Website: macys
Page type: billing-address
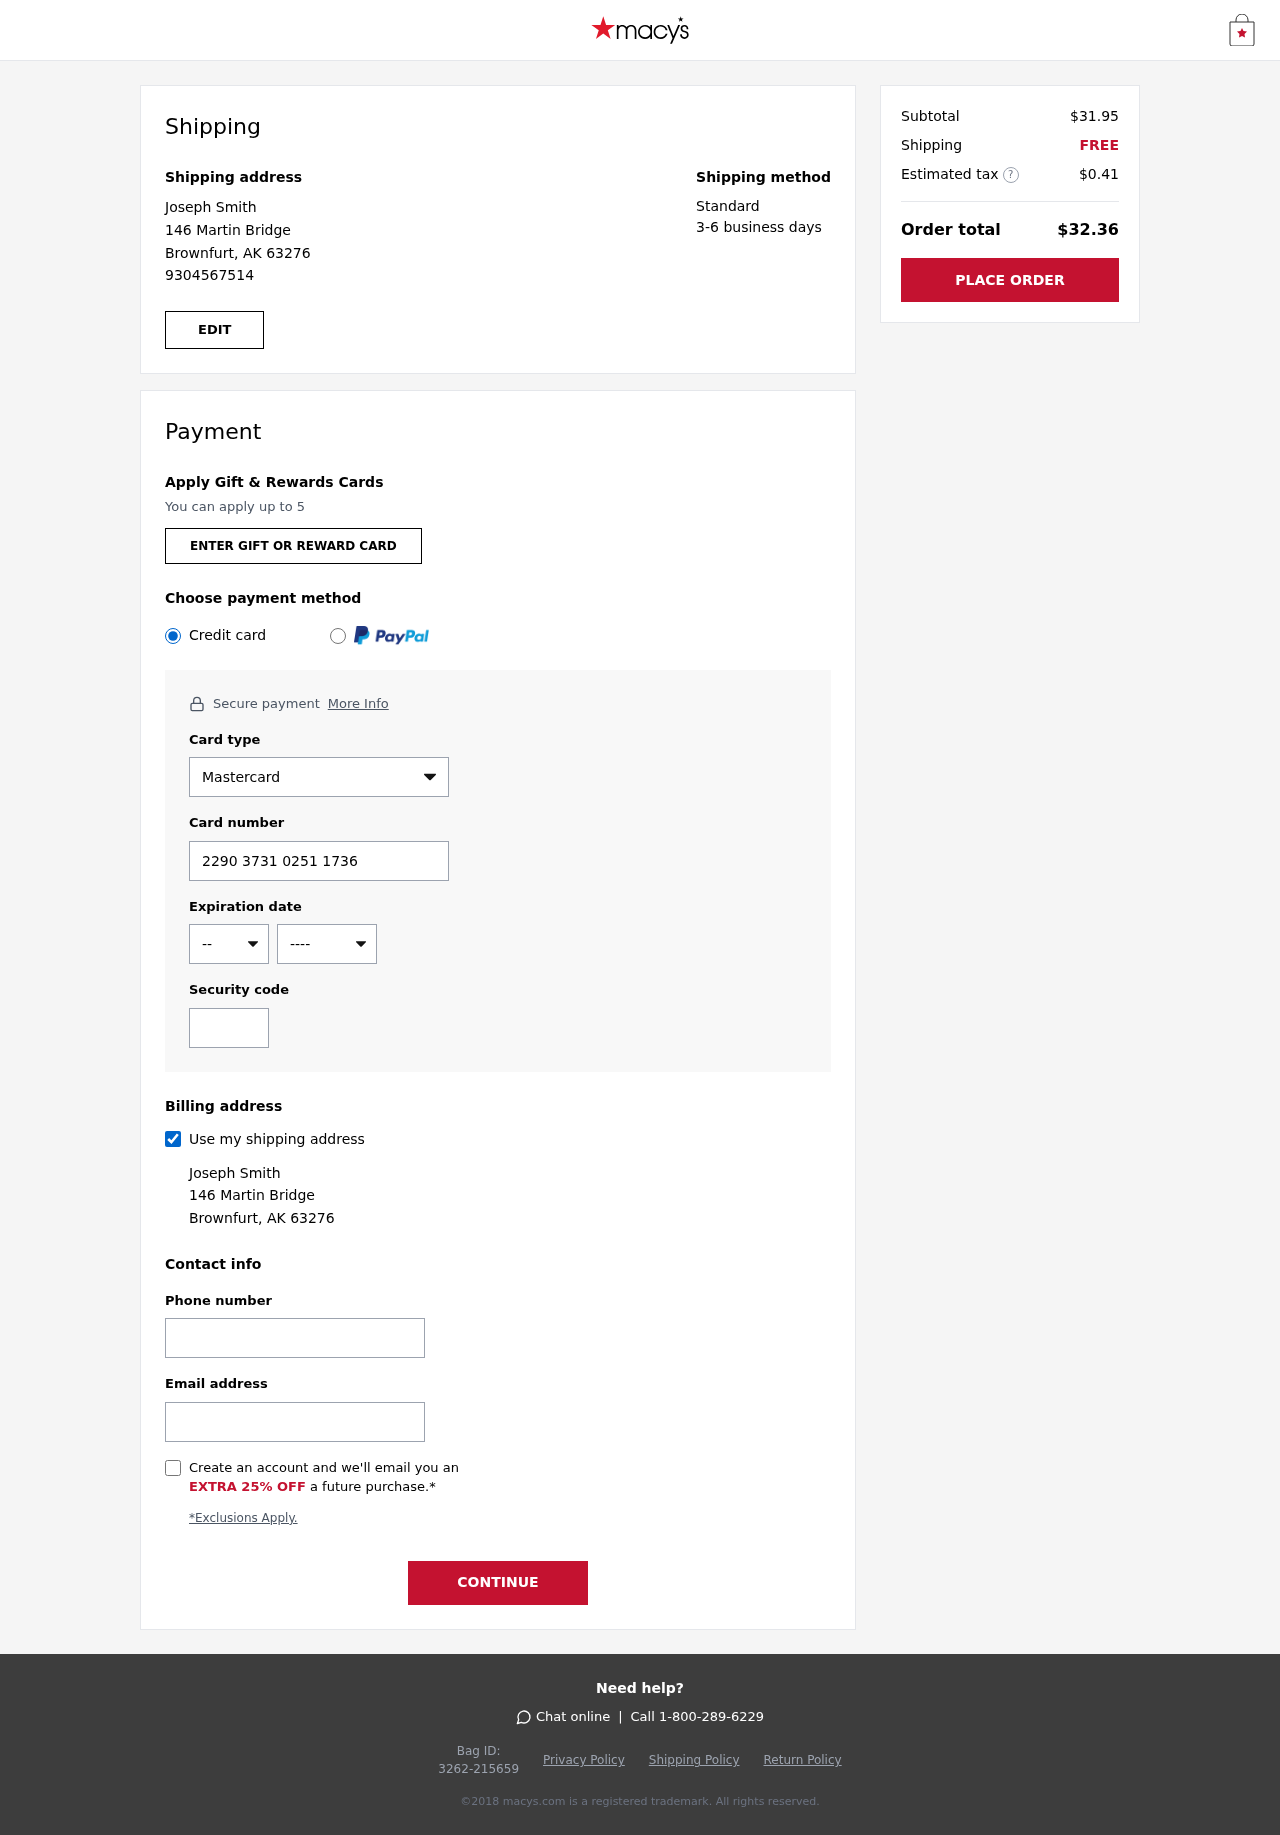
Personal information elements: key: PII_CARD_CVV
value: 537
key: PII_CARD_EXPIRY_MONTH
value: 01
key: PII_CARD_EXPIRY_YEAR
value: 28
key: PII_CARD_NUMBER
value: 2290 3731 0251 1736
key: PII_CARD_TYPE
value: Mastercard
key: PII_EMAIL
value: josephsmith@hotmail.com
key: PII_FULLNAME
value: Joseph Smith
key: PII_PHONE
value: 9304567514
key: PII_STREET
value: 146 Martin Bridge
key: PII_CITY_STATE_ZIP
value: Brownfurt, AK 63276
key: PII_FIRSTNAME
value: Joseph
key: PII_LASTNAME
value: Smith
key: PII_FULLNAME2
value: Joseph Smith
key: PII_FULLNAME3
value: Joseph Smith
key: PII_FIRSTNAME2
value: Joseph
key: PII_FIRSTNAME3
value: Joseph
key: PII_LASTNAME2
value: Smith
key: PII_LASTNAME3
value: Smith
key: PII_FIRSTNAME_DERIVED
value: Joseph
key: PII_LASTNAME_DERIVED
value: Smith
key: PII_FULLNAME_DERIVED
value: Joseph Smith
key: PII_NAME_FULL_DERIVED
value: Joseph Smith
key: PII_STREET2
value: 146 Martin Bridge
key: PII_PHONE2
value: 9304567514
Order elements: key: ORDER_SUBTOTAL
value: $31.95
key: ORDER_SHIPPING_COST
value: FREE
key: ORDER_TAX
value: $0.41
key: ORDER_TOTAL
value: $32.36